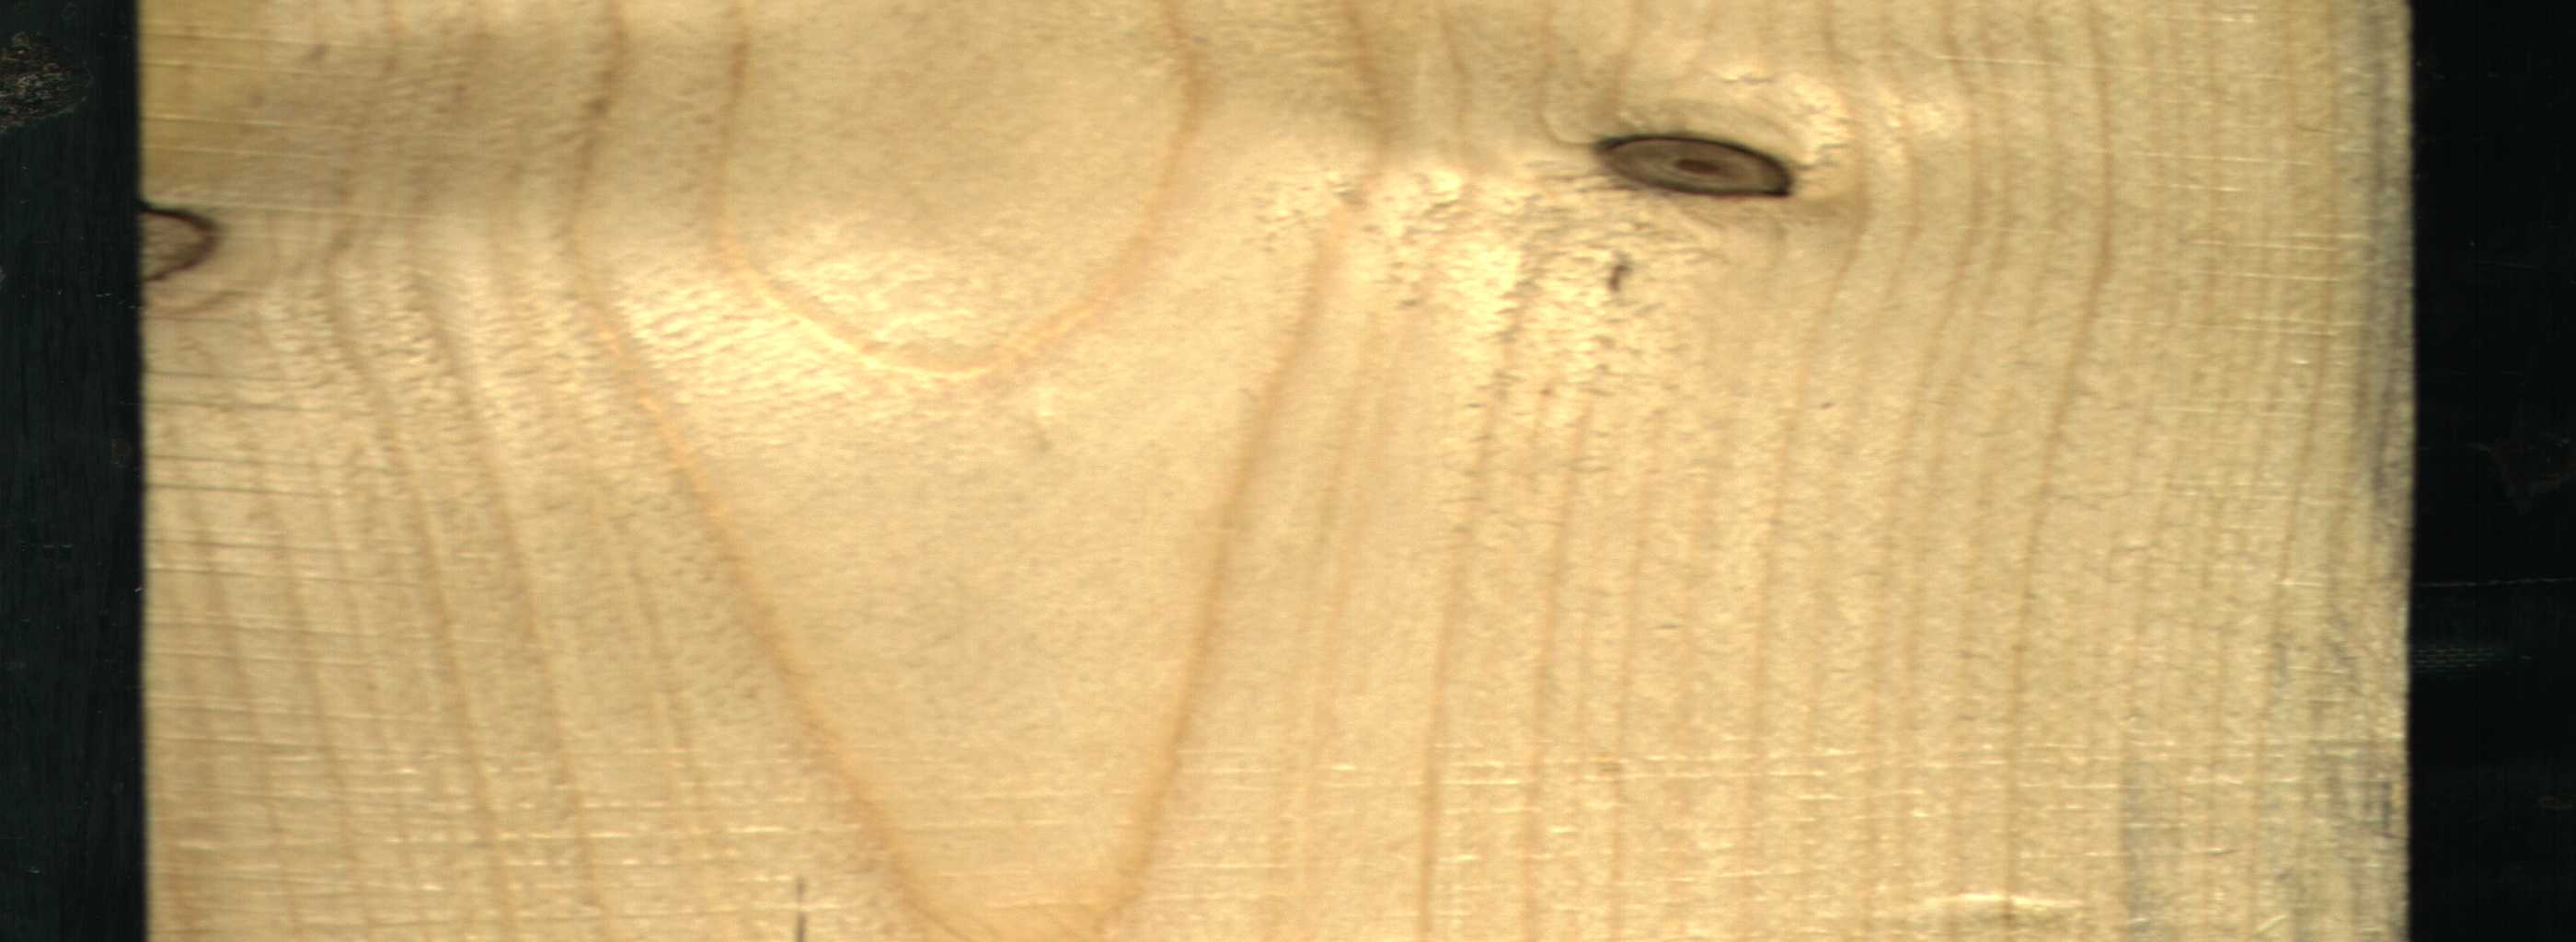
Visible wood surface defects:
Dead_Knot
Live_Knot